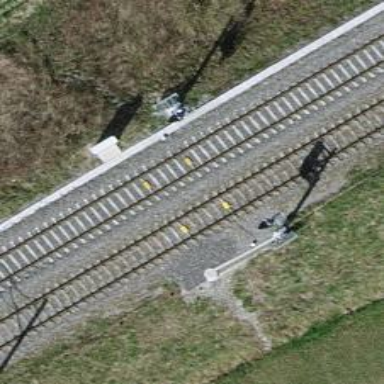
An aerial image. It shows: Railway signal.